【题型】填空题　【知识点】向量　【难度】easy
如图所示，$A,B,C$ 是圆 $O$ 上的三点，线段 $CO$ 的延长线与 $BA$ 的延长线交于圆 $O$ 外的一点 $D$，若 $\overrightarrow{OC}=m\overrightarrow{OA}+n\overrightarrow{OB}$，则 $m+n$ 的取值范围是 \underline{\quad\quad\quad\quad}。

\noindent
\textbf{特别提醒：}对平面内任意一点 $O$，点 $D$ 与点 $A,B$ 共线的充要条件为 $\overrightarrow{OD}=t\overrightarrow{OA}+(1-t)\overrightarrow{OB}$，即 $\overrightarrow{OA},\overrightarrow{OB}$ 的系数和等于 $1$。求如 $\overrightarrow{OC}=m\overrightarrow{OA}+n\overrightarrow{OB}$ 中参数的值，可通过辅助线构造与向量 $\overrightarrow{OC}$ 共线且满足 $A,B,D$ 共线的向量 $\overrightarrow{OD}$，求解 $\overrightarrow{OC}=k\overrightarrow{OD}$，可得参数的值。
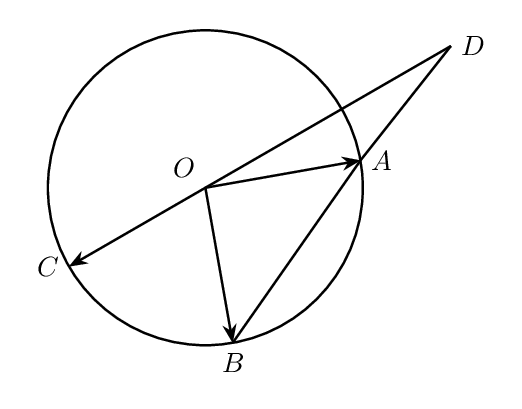
【解答】
\noindent
\textbf{【解析】}
$\because A,B,D$ 三点共线，存在实数 $\lambda$ 满足 $\overrightarrow{OD}=\lambda\overrightarrow{OA}+(1-\lambda)\overrightarrow{OB}$
\noindent
设 $\overrightarrow{OD}=t\overrightarrow{OC}$， $t < -1$，$\therefore t\overrightarrow{OC}=\lambda\overrightarrow{OA}+(1-\lambda)\overrightarrow{OB}$ 即 $\overrightarrow{OC}=\dfrac{\lambda}{t}\overrightarrow{OA}+\dfrac{1-\lambda}{t}\overrightarrow{OB}$
\noindent
由 $\overrightarrow{OC}=m\overrightarrow{OA}+n\overrightarrow{OB}$，可得 $m=\dfrac{\lambda}{t},n=\dfrac{1-\lambda}{t}$
\noindent
则 $m+n=\dfrac{1}{t} \in (-1,0)$
\noindent
$\therefore m+n$ 的取值范围是 $(-1,0)$。